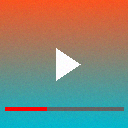
Screen state: on